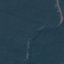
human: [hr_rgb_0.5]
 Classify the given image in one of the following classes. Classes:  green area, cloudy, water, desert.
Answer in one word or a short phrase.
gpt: green area